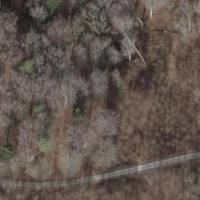
EUNIS habitat code: 41
Species observed at this site:
Coccinella septempunctata